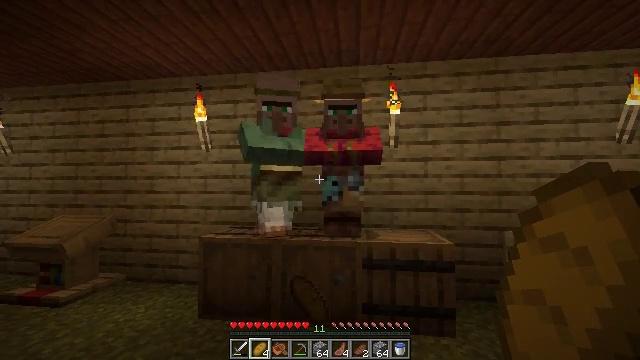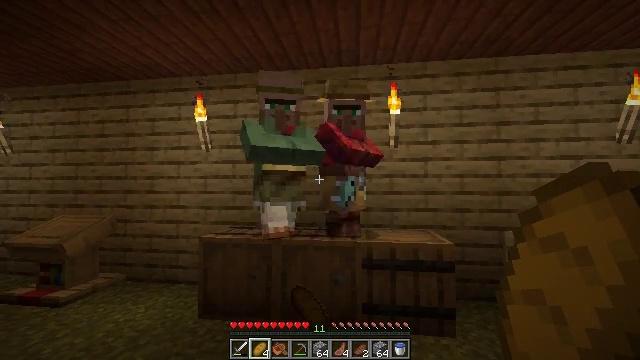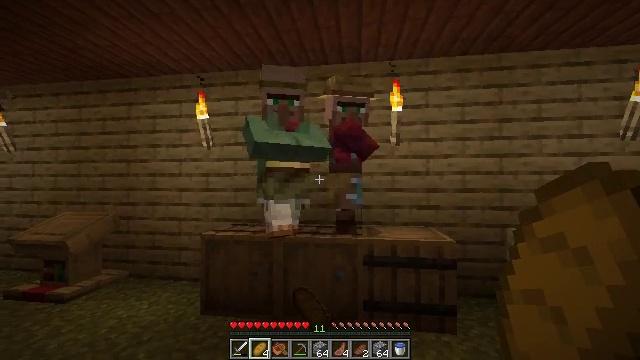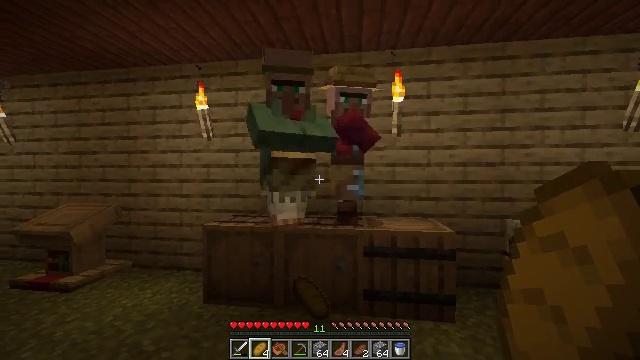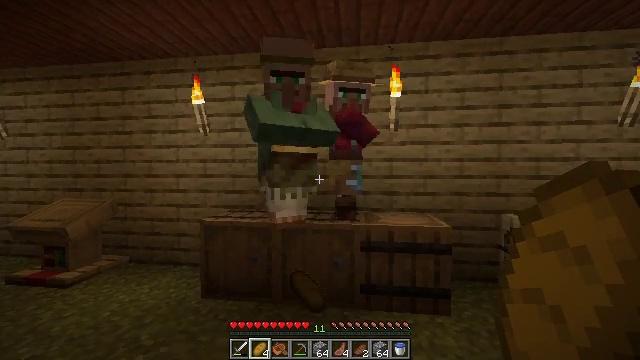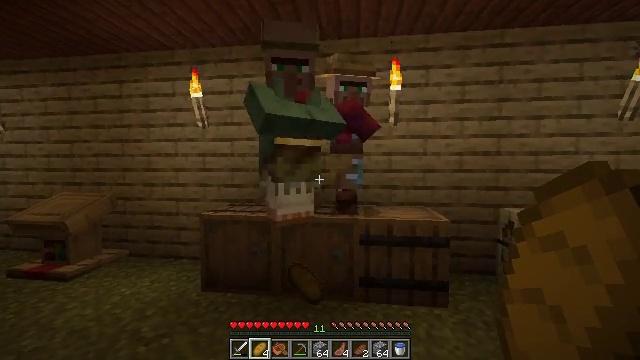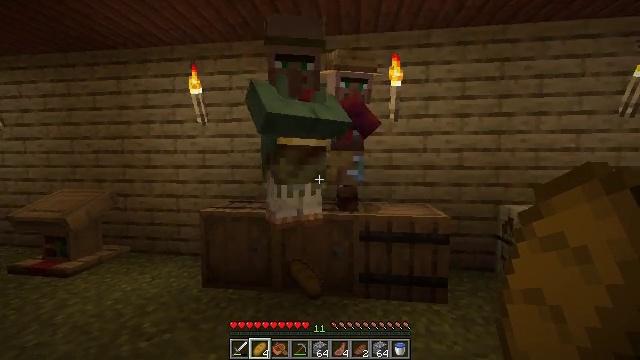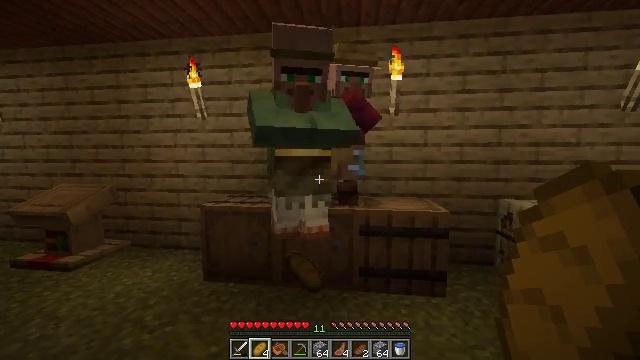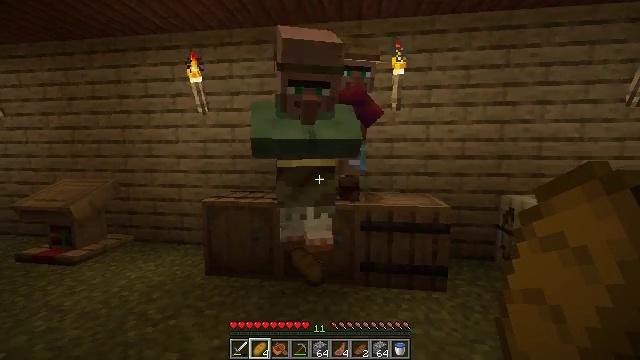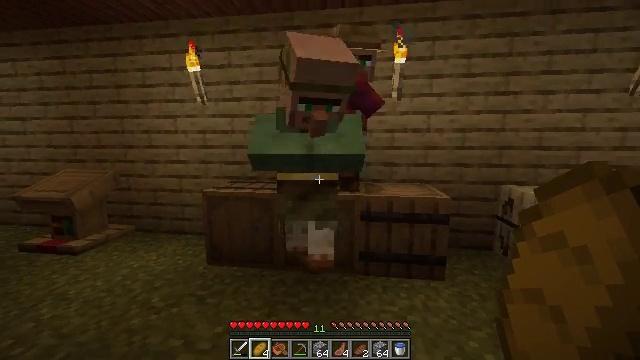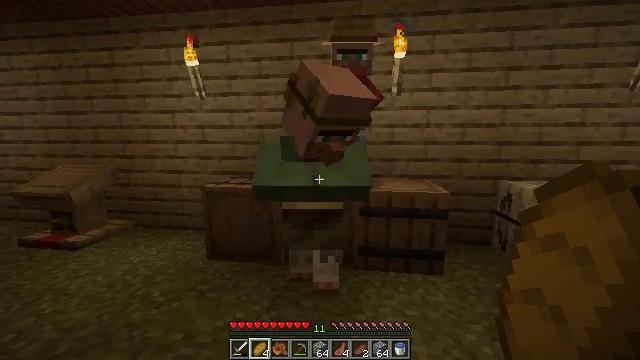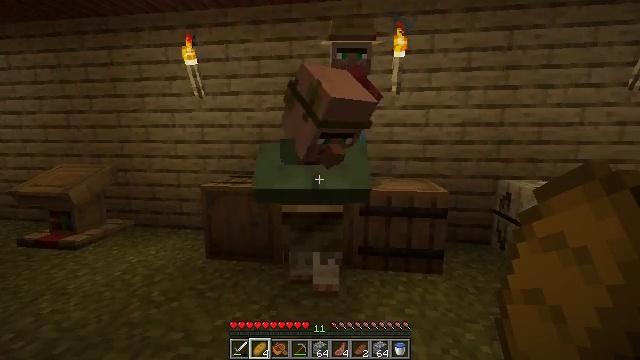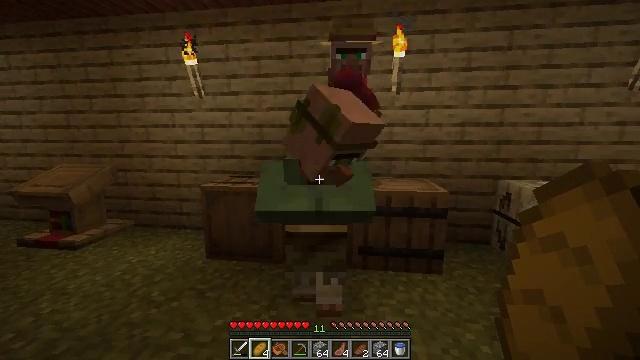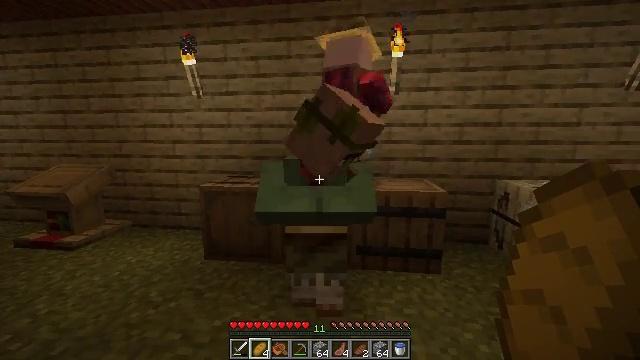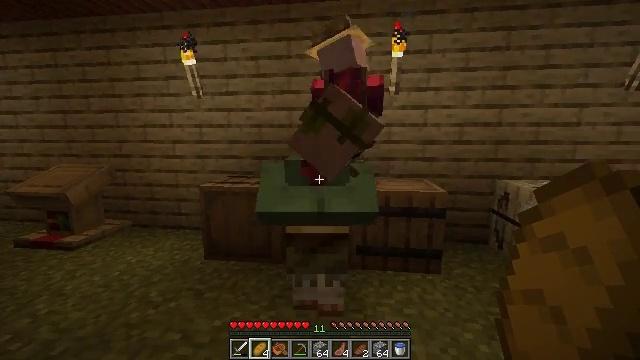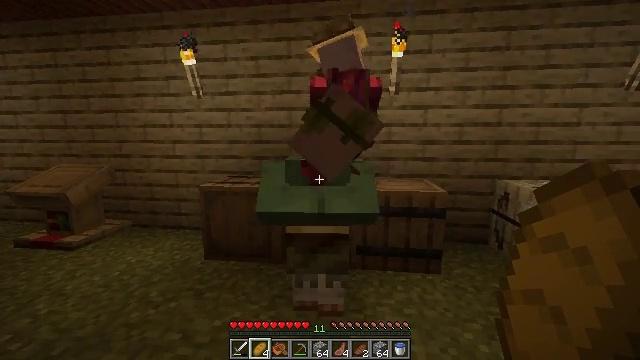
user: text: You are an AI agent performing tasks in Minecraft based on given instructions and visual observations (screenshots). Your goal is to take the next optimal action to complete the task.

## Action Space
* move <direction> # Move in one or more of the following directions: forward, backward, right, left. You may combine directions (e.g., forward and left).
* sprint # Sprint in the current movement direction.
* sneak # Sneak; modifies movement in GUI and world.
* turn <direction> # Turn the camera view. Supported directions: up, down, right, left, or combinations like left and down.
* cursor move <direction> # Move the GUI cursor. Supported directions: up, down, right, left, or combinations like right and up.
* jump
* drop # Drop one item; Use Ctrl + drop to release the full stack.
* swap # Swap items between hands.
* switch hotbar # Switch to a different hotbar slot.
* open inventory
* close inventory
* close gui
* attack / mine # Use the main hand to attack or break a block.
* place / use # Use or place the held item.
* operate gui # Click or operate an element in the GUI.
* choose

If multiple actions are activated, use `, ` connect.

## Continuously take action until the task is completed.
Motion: motion action
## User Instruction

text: Drop a bread.
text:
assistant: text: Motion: no_op
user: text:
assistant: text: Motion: no_op
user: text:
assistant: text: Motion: turn down
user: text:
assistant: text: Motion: turn down
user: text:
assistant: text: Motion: turn down
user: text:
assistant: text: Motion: no_op
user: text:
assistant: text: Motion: turn down
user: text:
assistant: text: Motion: turn down
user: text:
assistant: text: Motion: turn down
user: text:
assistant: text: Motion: turn down
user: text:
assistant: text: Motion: no_op
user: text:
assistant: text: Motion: no_op
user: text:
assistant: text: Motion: no_op
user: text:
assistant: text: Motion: no_op
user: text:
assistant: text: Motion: no_op
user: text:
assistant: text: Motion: no_op
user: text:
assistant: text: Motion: no_op
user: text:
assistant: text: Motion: no_op
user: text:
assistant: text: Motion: no_op
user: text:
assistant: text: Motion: no_op
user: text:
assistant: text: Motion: no_op
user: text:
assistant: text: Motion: no_op
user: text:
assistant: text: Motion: no_op
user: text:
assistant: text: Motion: no_op
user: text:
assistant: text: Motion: no_op
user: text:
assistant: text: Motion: no_op
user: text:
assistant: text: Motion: no_op
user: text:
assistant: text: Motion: no_op
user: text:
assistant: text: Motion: turn left
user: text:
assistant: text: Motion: turn left and down